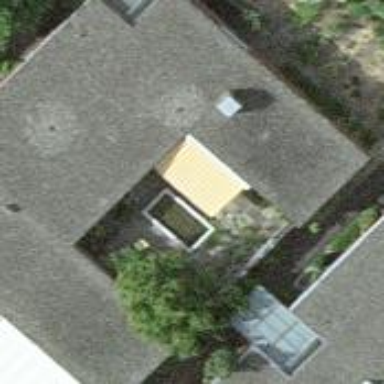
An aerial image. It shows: Terrace building.